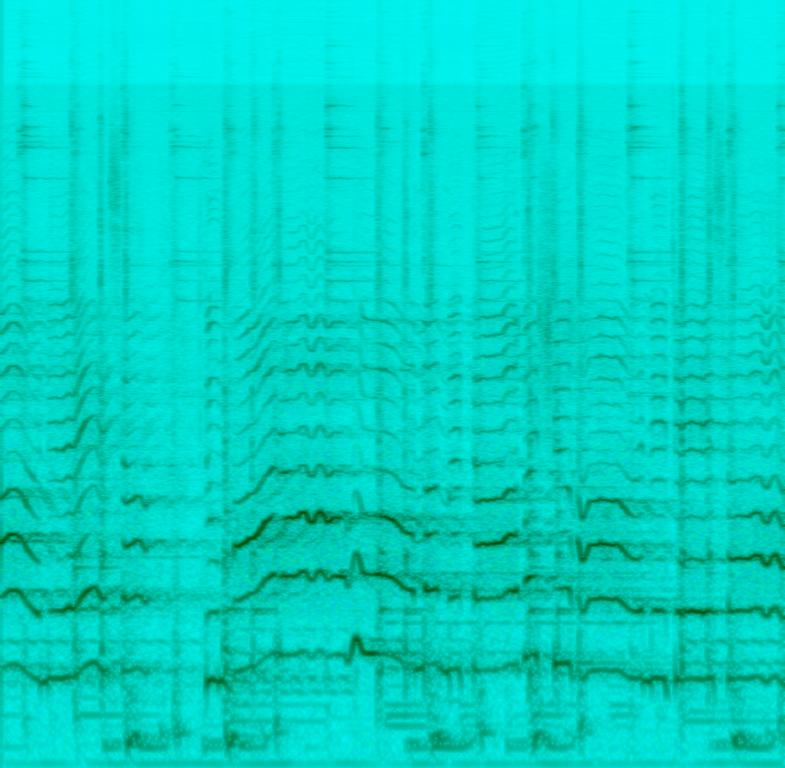
This is a Hindu music piece. There is a female vocalist singing at a medium-to-high pitch in a devotional manner. A sitar provides a melodic background. The tabla is being played in the rhythmic background. The atmosphere is spiritual. This piece could be played at religious events and online content related to Hindu religion.